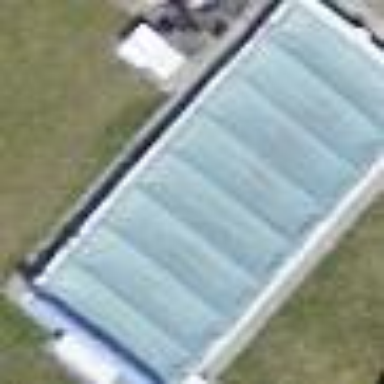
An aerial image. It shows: Swimming pool located in leisure land.